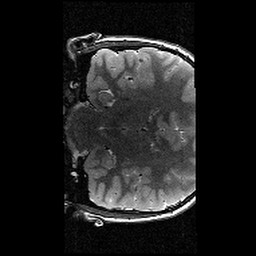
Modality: T2w
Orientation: coronal
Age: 11
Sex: female
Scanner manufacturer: siemens
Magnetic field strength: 3 T
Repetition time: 9.23 s
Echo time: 0.067 s